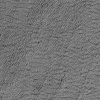
Atmospheric dust classification: not_dusty